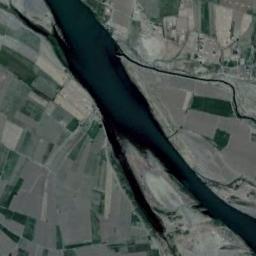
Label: river